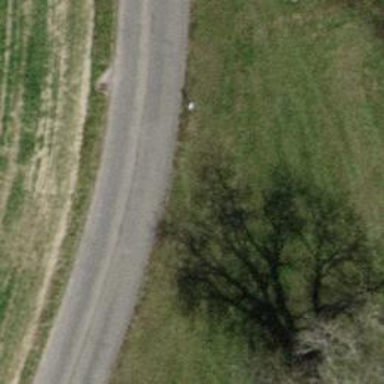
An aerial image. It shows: Unclassified road with asphalt surface.